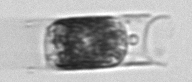
Label: Hemiaulus